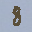
Label: 8